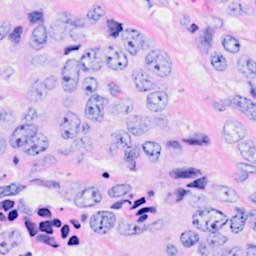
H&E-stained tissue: Breast